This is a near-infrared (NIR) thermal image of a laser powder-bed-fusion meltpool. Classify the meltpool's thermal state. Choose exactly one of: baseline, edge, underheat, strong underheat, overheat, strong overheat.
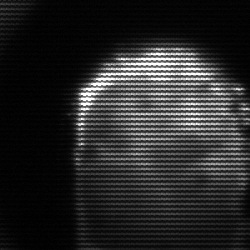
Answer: baseline